Field crop: maize
Growth stage: 1
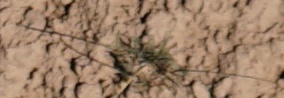
Species: lolium